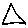
Label: triangle